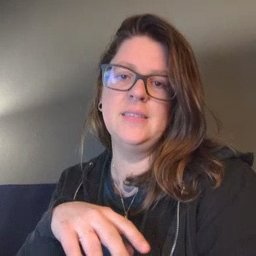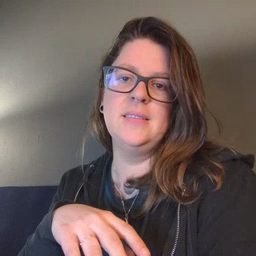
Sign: TV